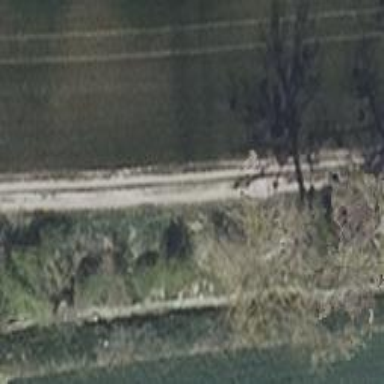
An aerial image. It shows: Track road with grass surface.